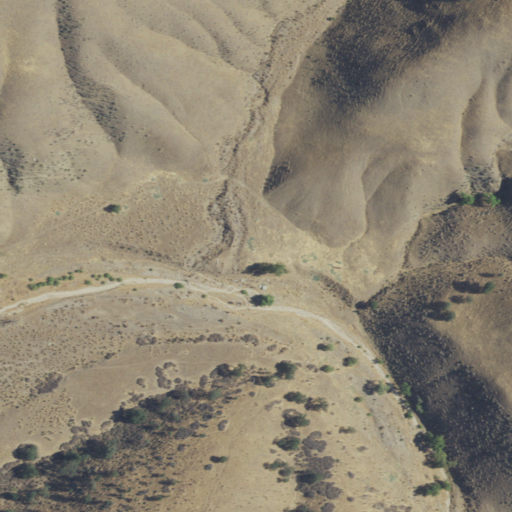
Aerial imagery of valley in California named Sycamore Canyon containing grassland and shrub